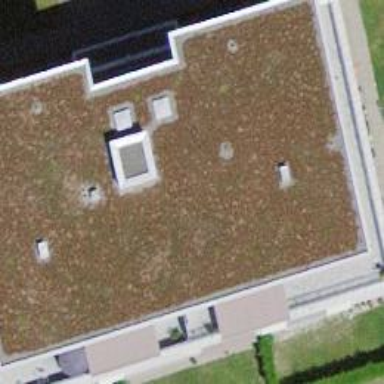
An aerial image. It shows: Apartment building with flat roof.